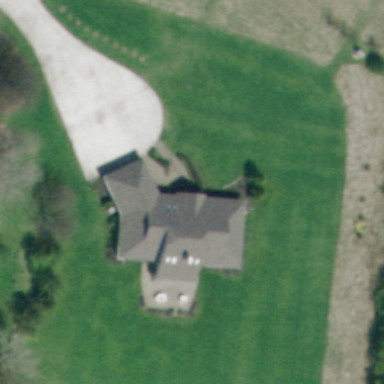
A house is surrounded by verdant lawn in the sparse residential area .